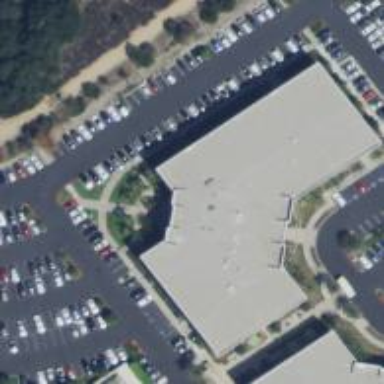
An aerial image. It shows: Commercial building.